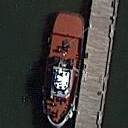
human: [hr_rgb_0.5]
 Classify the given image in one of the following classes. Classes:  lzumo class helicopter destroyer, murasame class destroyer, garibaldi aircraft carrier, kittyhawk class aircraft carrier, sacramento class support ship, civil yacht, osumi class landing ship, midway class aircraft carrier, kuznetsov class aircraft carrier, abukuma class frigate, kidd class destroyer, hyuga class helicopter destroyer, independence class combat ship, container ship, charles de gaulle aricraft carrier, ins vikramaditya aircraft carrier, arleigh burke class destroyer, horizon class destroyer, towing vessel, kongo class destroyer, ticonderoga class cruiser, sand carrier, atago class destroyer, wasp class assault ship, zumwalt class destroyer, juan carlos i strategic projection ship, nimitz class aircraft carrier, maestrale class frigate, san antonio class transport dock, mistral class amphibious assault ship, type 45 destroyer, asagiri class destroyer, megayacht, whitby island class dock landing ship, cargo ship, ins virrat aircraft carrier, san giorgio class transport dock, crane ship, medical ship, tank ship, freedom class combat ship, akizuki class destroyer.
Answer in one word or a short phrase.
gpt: Towing vessel